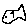
Label: fish